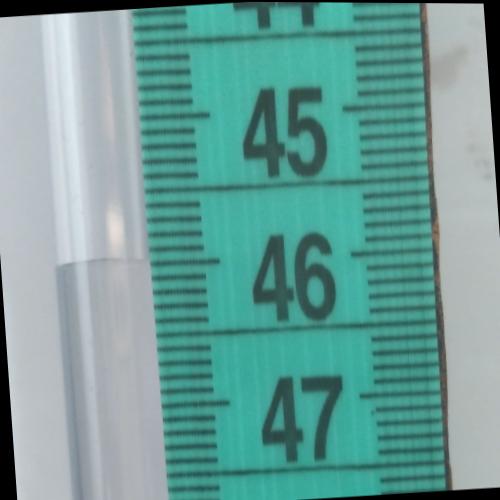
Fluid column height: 46.0 cm